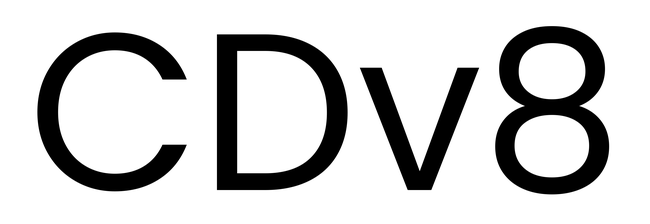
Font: Poppins-Regular